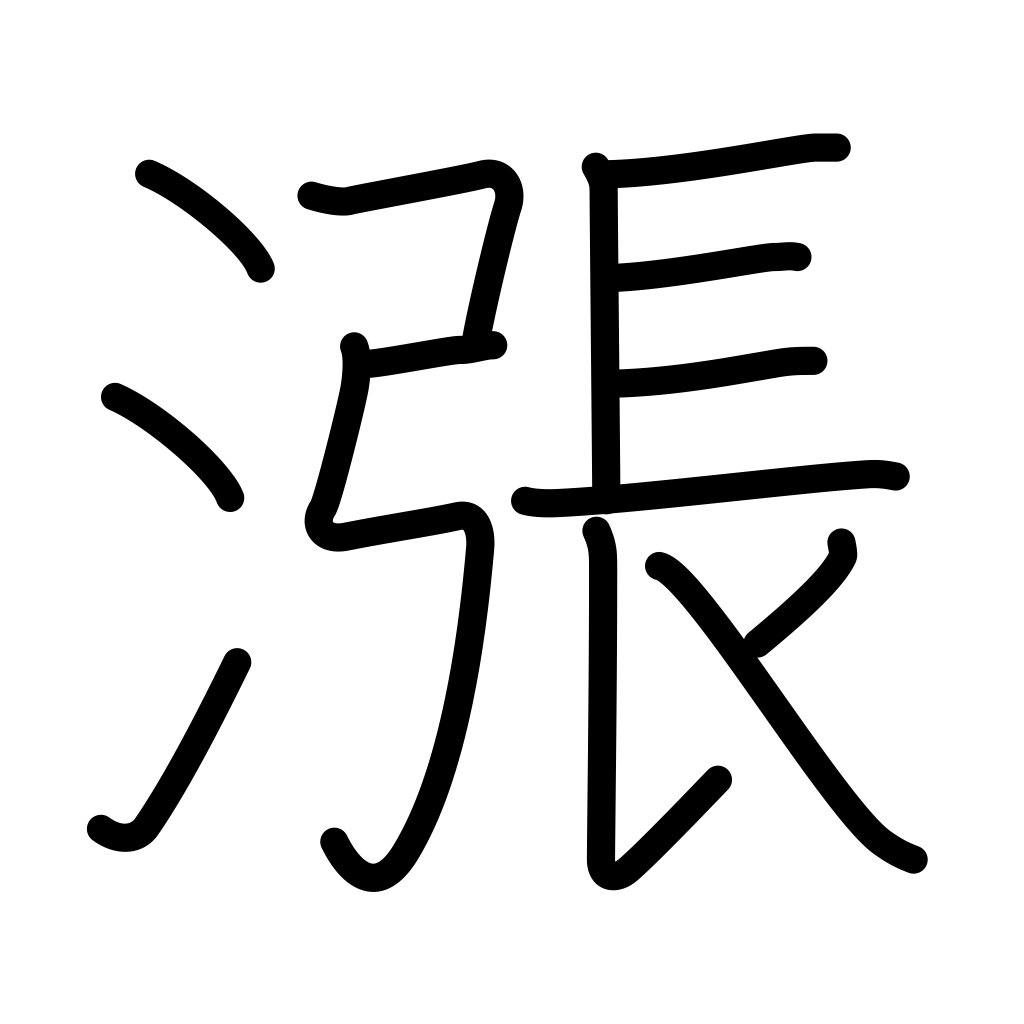
Meaning: overflow